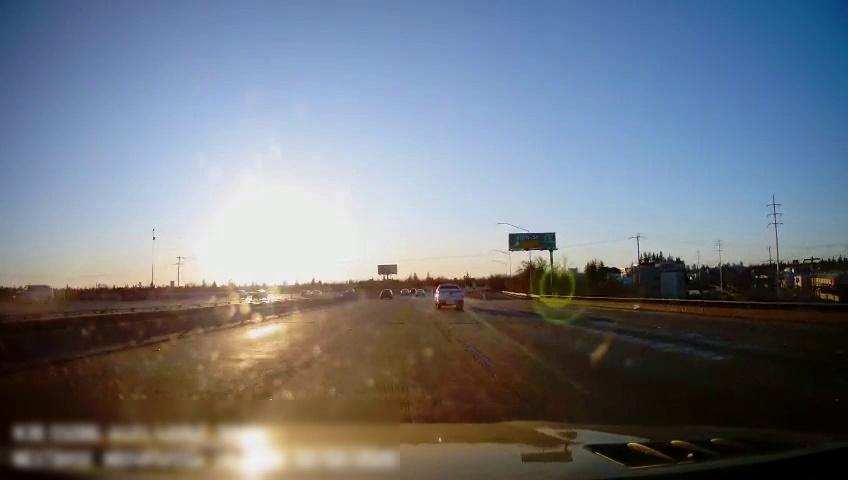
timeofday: Day
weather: Sunny
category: Drivable Space
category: Vehicles | Truck
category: Vehicles | Car
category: Vehicles | Car
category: Vehicles | Car
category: Vehicles | SUV
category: Vehicles | Car
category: Vehicles | SUV
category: Vehicles | Car
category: Vehicles | Car
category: Lanes | Current Lane
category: Traffic | Signs
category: Traffic | Signs